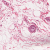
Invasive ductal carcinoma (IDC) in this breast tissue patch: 0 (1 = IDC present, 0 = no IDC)